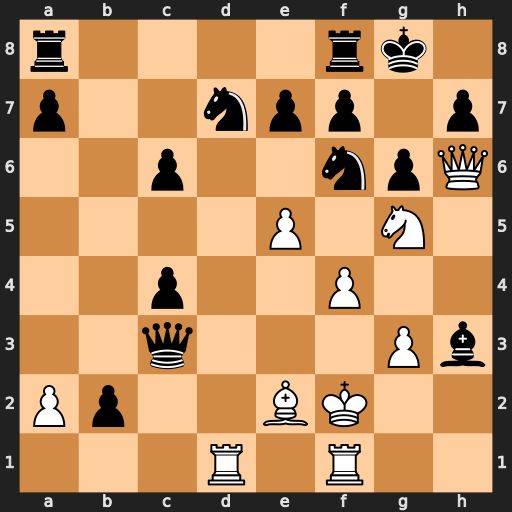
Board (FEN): r4rk1/p2npp1p/2p2npQ/4P1N1/2p2P2/2q3Pb/Pp2BK2/3R1R2
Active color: w
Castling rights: -
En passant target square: -
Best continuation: Rxd7 Rfd8 exf6